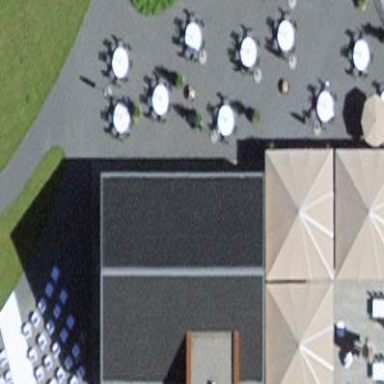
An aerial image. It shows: Event venue building.